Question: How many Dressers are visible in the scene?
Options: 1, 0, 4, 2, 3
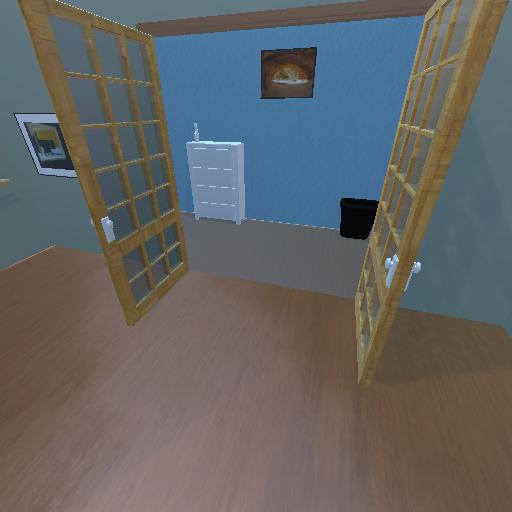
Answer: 1